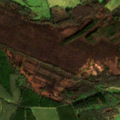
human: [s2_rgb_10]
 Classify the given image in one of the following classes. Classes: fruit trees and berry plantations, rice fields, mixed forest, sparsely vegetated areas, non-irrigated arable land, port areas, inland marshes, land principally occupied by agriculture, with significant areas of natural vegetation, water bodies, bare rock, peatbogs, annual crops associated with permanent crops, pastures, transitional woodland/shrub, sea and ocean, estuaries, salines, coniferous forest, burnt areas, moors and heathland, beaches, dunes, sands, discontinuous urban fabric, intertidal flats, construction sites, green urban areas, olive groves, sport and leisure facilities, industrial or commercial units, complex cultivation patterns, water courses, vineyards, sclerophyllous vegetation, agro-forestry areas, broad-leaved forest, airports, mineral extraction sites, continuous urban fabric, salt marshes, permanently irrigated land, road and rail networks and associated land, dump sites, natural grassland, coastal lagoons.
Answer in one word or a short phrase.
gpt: pastures, land principally occupied by agriculture, with significant areas of natural vegetation, broad-leaved forest, mixed forest, peatbogs